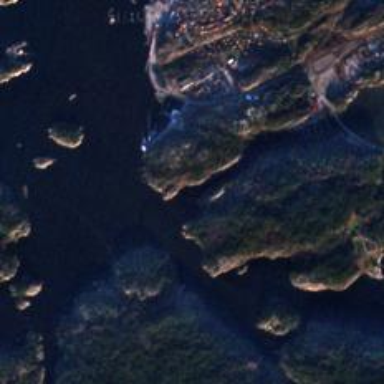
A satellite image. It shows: Beautiful bay with natural surroundings.